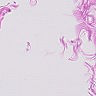
Metastatic tissue present: no